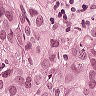
Metastatic tissue present: yes